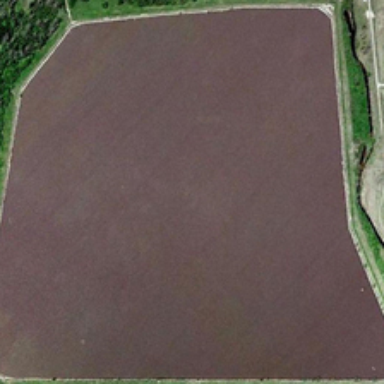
Many green trees are around a polygonal brown pond .